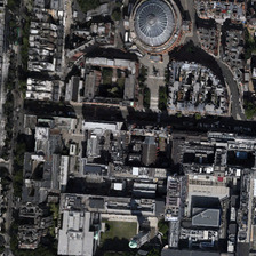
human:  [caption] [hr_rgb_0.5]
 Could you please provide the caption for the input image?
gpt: There are a dome building and a blue green roof tower in the school.

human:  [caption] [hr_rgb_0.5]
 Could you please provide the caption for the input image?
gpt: a huge round building stands in this campus with dense buildings .

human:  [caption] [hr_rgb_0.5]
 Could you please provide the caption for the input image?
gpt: There are some gray buildings in the school, including a dome and a blue-green roofed tower.

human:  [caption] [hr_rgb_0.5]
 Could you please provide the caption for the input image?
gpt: the dark school with a round building is separated by some streets .

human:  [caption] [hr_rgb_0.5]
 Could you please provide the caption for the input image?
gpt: There are some grey buildings in the school, including a building with a dome and a tower with a green blu e roof.